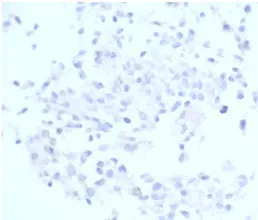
(D) PD-L1-negative staining.
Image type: pathology (immunostaining)